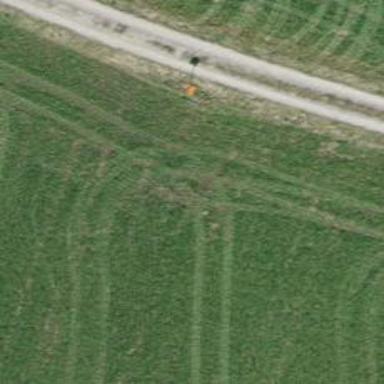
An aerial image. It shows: Pipeline marker.